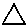
Label: triangle